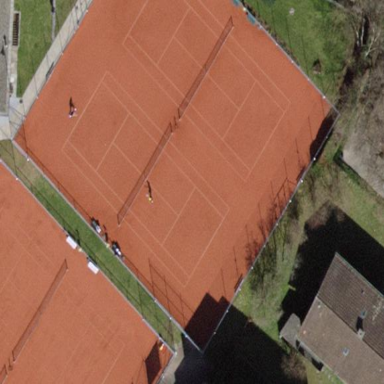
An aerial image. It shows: Tennis court on the leisure land pitch.